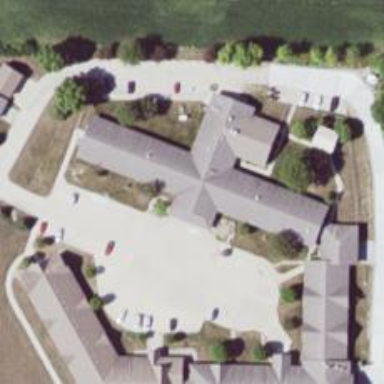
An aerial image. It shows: Nursing home.